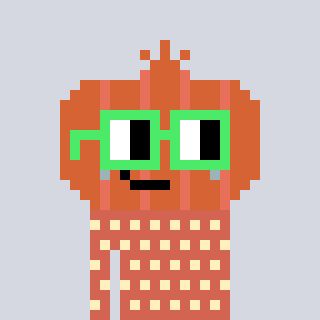
a pixel art character with square light green glasses, a onion-shaped head and a peachy-colored body on a cool background